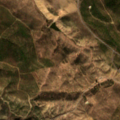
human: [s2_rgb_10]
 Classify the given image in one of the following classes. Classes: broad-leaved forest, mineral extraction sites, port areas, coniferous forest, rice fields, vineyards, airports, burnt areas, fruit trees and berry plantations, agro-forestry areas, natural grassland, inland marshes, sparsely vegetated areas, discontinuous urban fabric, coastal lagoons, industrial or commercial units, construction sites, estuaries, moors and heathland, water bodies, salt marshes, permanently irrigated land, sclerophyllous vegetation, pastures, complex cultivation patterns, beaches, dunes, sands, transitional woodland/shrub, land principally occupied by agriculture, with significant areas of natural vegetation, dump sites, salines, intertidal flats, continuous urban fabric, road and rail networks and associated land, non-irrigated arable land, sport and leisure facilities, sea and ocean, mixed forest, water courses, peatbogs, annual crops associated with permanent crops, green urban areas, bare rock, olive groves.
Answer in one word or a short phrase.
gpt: non-irrigated arable land, land principally occupied by agriculture, with significant areas of natural vegetation, transitional woodland/shrub